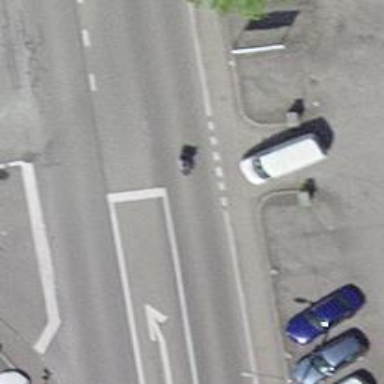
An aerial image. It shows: Primary highway with asphalt surface. There are sidewalks on both sides of the road.